Field crop: tomato
Growth stage: 1
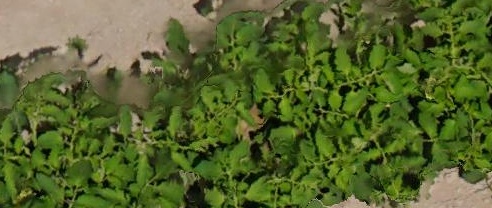
Species: tomato